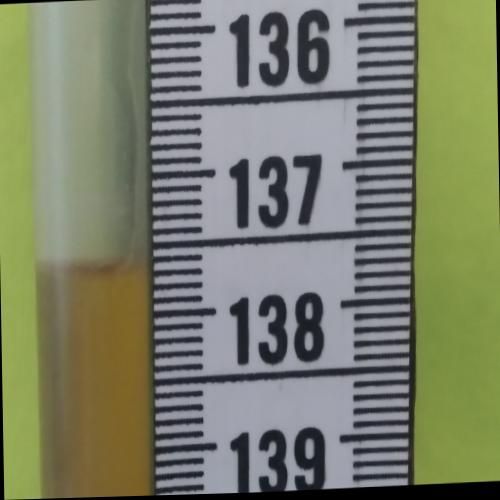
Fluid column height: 137.6 cm